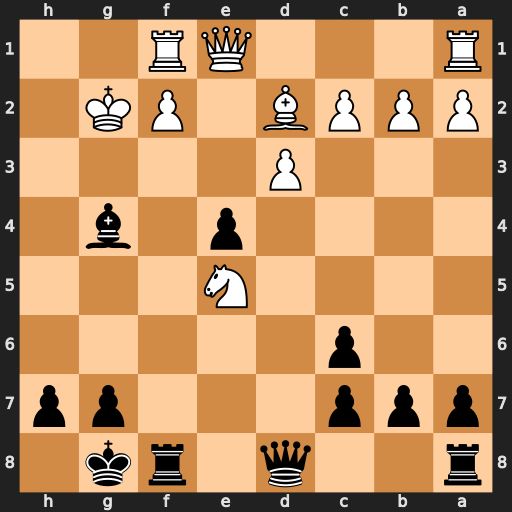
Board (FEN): r2q1rk1/ppp3pp/2p5/4N3/4p1b1/3P4/PPPB1PK1/R3QR2
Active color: b
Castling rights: -
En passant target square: -
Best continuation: Bf3+ Nxf3 exf3+ Kg3 Qd6+